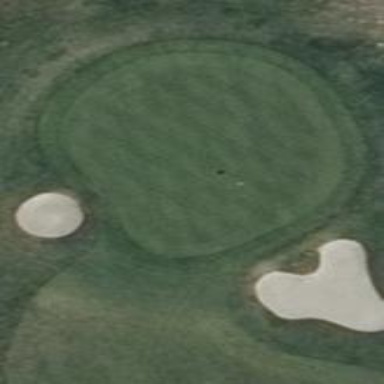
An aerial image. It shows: Golf green.